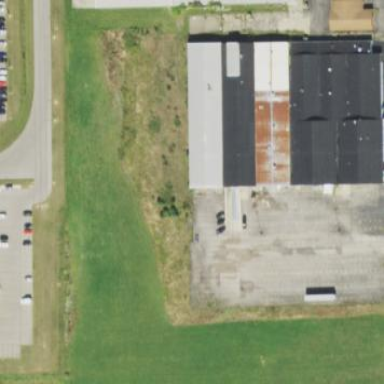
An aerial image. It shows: Industrial building.